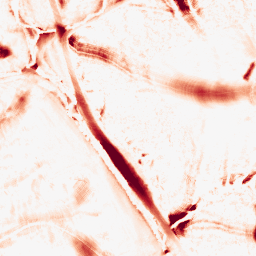
Category: morphological
Decomposition family: tophat
Decomposition parameters: size: 20
mode: white
Upsampling method: quadratic
Upsampling parameters: scale: 2
Upsampling scale: 2